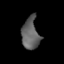
Tissue: lung
Cell type: Endothelial cells
Senescence score: 0.5702
Nuclear area (px): 540
Mean DAPI intensity: 95.691